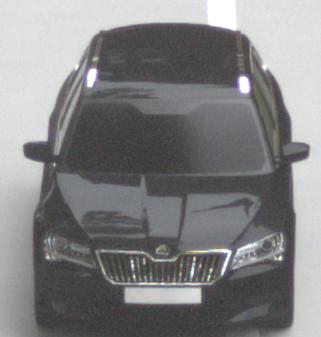
Make: Skoda
Model: Superb Combi 1.4 TSI
Detailed model: Superb (III) Combi
Model produced from: 2015/09
Model produced until: 2018/06
Doors: 5
Color: black
Road condition: dry road
Daytime: morning or afternoon
Contrast: low contrast